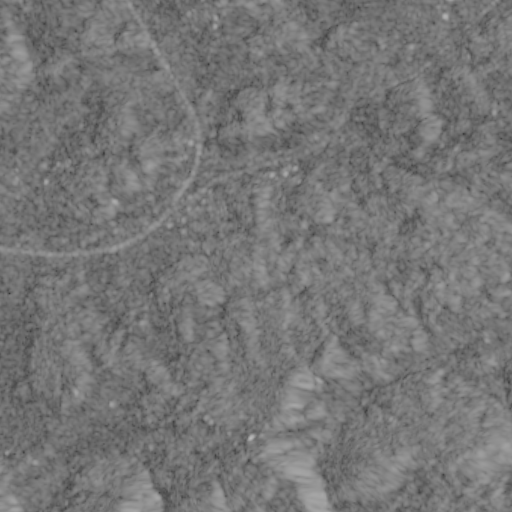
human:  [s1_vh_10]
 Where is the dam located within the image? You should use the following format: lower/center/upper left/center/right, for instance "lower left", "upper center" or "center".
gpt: The dam is located in the lower left of the image.
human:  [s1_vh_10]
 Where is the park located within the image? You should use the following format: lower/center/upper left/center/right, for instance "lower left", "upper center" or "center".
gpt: The park is located in the center left of the image.
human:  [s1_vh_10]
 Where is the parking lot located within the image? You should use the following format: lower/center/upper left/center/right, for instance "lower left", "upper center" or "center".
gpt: The parking lot is located in the center left of the image.
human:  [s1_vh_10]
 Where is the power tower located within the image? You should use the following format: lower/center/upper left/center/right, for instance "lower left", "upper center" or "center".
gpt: The power tower is located in the upper left of the image.
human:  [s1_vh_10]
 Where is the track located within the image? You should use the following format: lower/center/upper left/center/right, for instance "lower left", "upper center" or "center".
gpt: There is no track in the image.

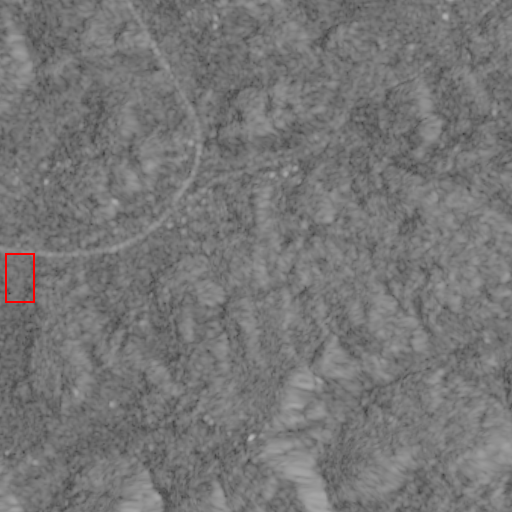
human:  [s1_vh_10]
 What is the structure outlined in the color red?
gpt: The structure outlined in red is a crop field.
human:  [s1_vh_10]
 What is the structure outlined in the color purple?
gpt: There is no purple outline.